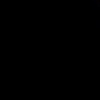
Label: space